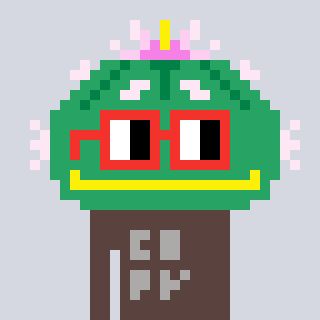
a pixel art character with square red glasses, a peyote-shaped head and a darkbrown-colored body on a cool background